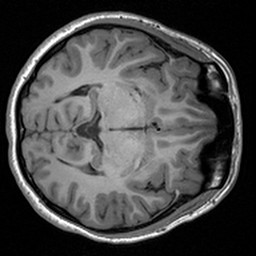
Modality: T1w
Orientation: axial
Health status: healthy
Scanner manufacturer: siemens
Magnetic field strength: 3 T
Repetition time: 1.9 s
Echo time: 0.00227 s